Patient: sex M, age 57
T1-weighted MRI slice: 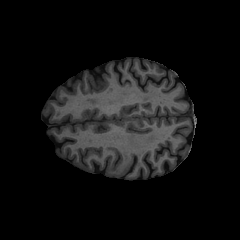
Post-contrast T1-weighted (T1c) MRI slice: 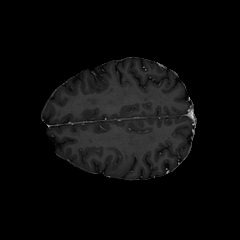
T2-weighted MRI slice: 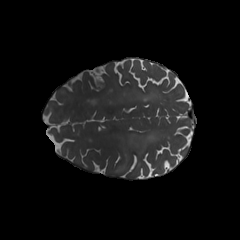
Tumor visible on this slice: no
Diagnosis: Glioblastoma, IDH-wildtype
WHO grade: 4